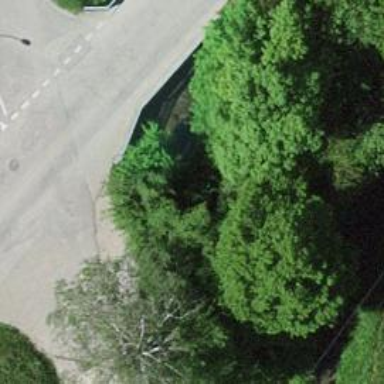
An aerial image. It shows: Culvert tunnel.